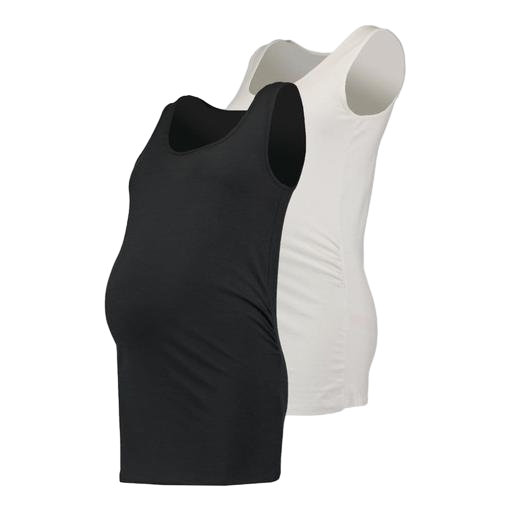
longline vest, longline singlet, black and white tank top, white background